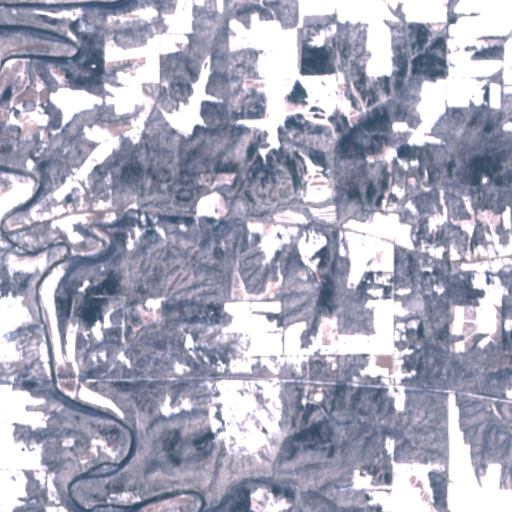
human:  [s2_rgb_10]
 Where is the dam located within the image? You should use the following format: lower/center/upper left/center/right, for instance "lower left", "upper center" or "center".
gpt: The dam is located in the upper left of the image.
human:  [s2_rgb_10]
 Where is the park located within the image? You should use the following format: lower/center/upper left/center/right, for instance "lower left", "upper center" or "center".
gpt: The park is located in the center right of the image.
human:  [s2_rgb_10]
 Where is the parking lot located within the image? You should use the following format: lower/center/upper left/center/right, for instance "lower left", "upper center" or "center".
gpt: The parking lot is located in the lower center of the image.
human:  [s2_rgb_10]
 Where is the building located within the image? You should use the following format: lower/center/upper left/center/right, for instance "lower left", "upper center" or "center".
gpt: The building is located in the lower center of the image.
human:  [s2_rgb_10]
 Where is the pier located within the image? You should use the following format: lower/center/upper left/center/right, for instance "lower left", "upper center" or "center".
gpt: The pier is located in the upper center of the image.
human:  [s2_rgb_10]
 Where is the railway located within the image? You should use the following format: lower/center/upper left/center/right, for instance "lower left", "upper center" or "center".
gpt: The railway is located in the lower of the image.
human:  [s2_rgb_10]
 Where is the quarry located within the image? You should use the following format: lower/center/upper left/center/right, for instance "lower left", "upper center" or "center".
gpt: There is no quarry in the image.